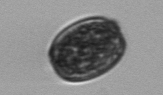
Label: Thalassiosira